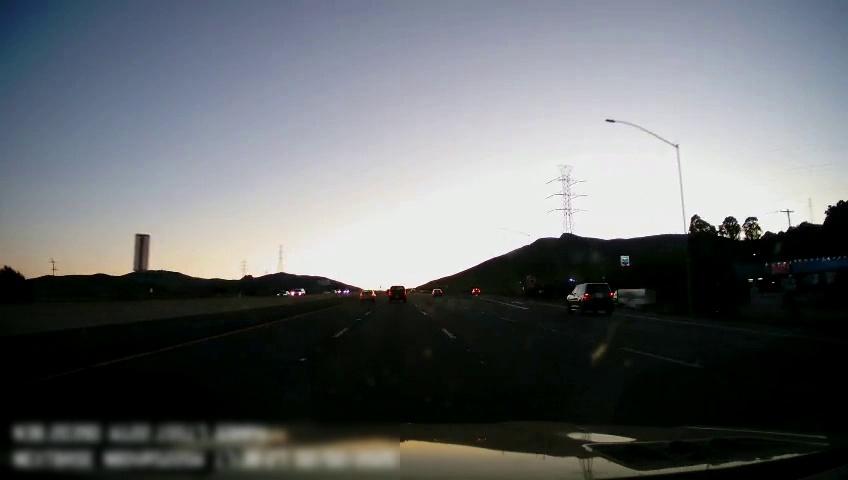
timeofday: Day
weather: Sunny
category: Drivable Space
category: Vehicles | Car
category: Vehicles | SUV
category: Vehicles | SUV
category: Vehicles | Car
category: Vehicles | SUV
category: Vehicles | Car
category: Vehicles | Truck
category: Lanes | Alternate Lane
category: Lanes | Current Lane
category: Lanes | Current Lane
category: Lanes | Alternate Lane
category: Lanes | Alternate Lane
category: Lanes | Alternate Lane
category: Lanes | Alternate Lane